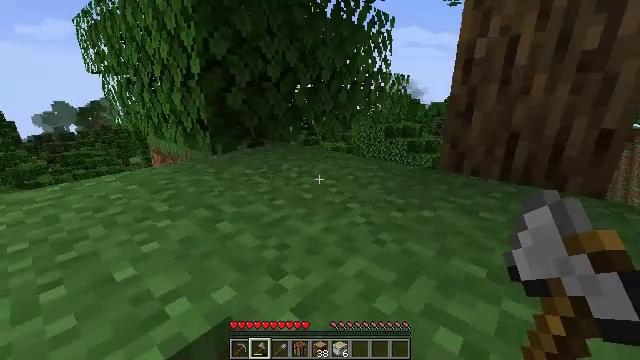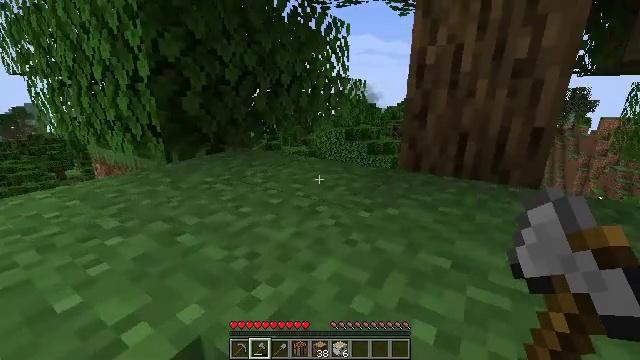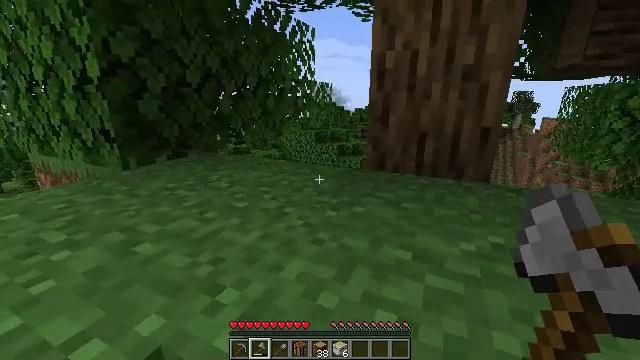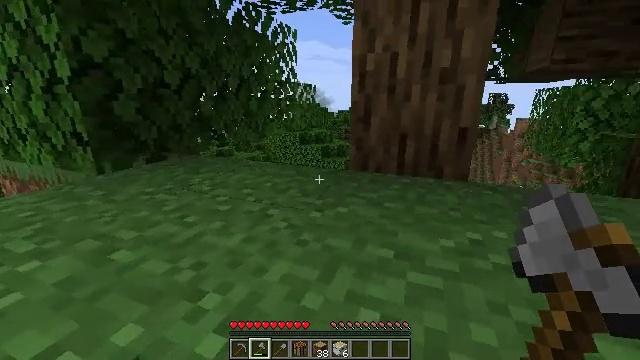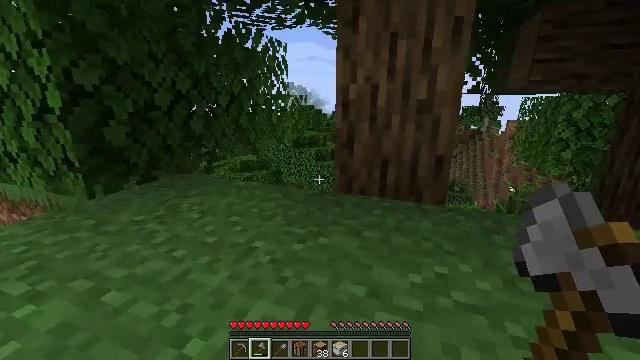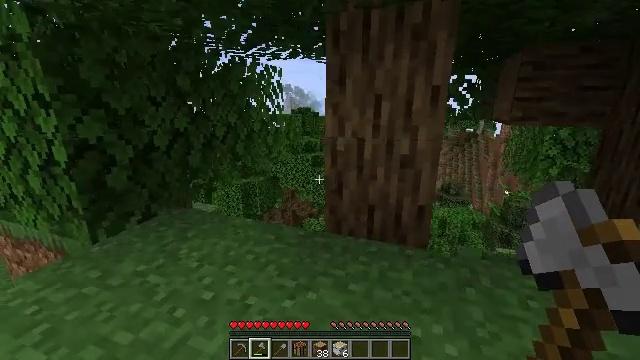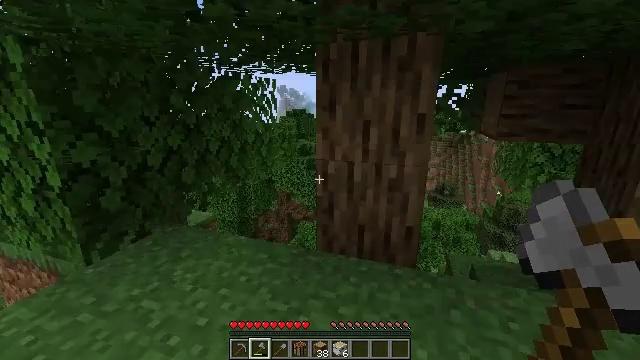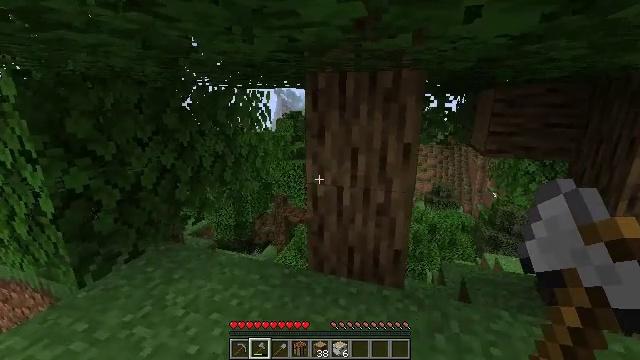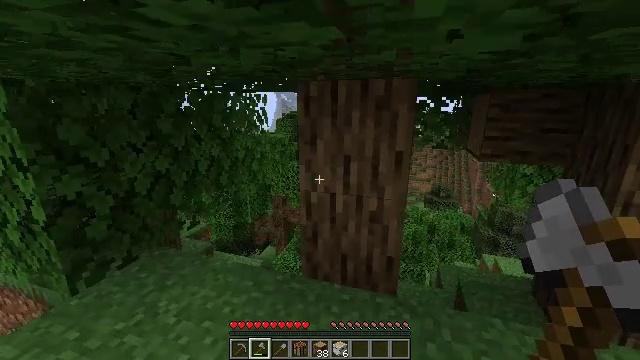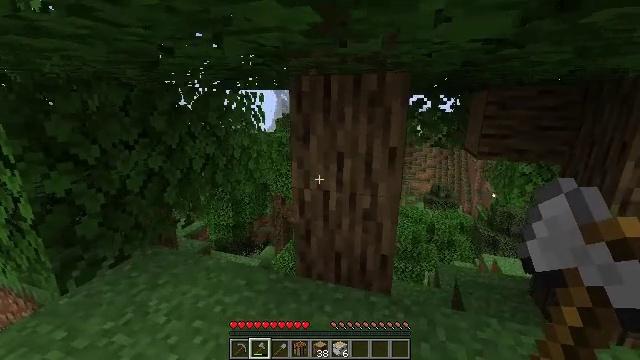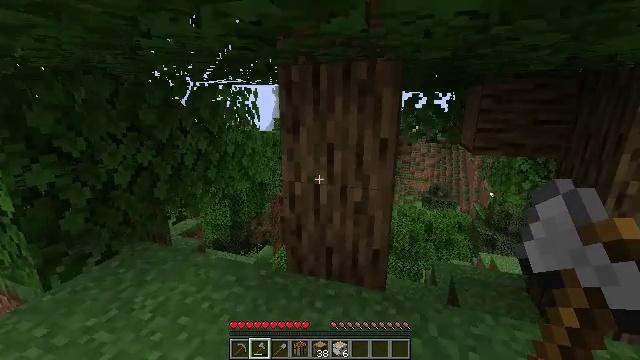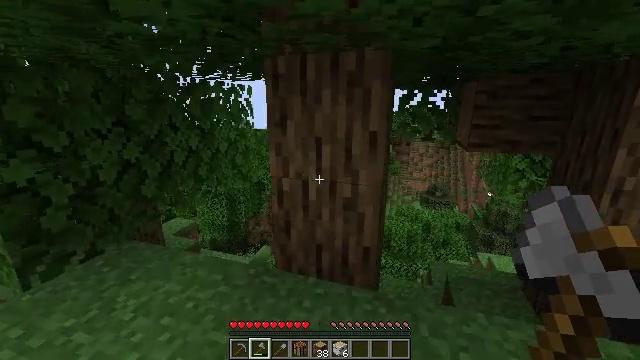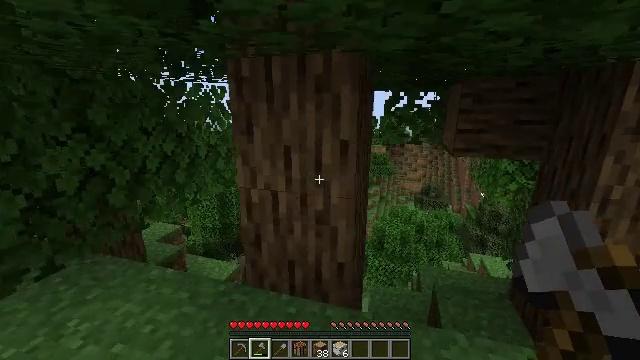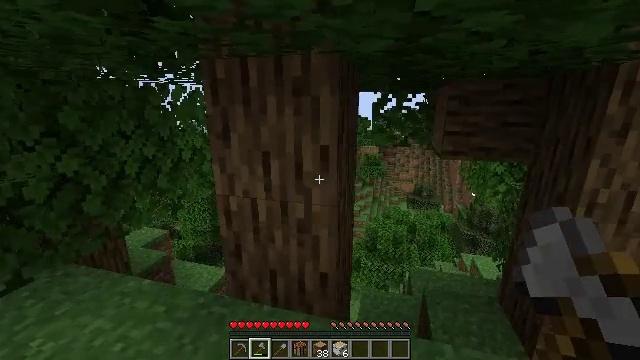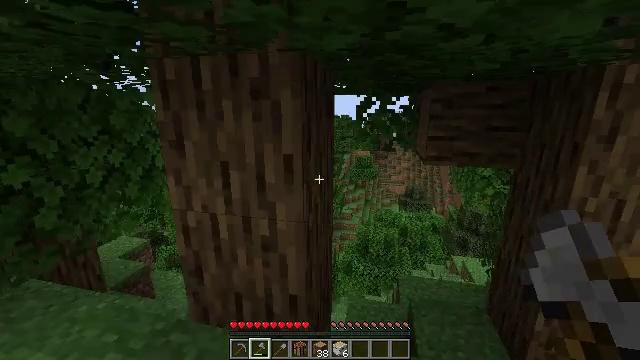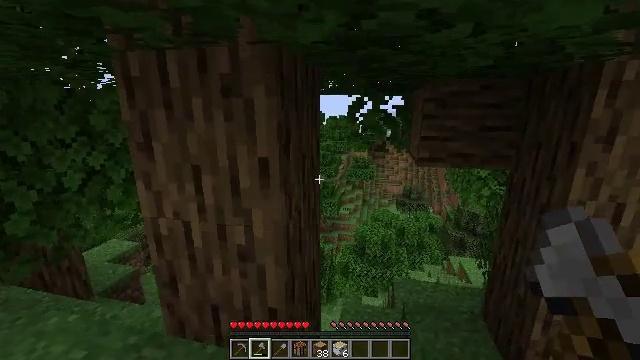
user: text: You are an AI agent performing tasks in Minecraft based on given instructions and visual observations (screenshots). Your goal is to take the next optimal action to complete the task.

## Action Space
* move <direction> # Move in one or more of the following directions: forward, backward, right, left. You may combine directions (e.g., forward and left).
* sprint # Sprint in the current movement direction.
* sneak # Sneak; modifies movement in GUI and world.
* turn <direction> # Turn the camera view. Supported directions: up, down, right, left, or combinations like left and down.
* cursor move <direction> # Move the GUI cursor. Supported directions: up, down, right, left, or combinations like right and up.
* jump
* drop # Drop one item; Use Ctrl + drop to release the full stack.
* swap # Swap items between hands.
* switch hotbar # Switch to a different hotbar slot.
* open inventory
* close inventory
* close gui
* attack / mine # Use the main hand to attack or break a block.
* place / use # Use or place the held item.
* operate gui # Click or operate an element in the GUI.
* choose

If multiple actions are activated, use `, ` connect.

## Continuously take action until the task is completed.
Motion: motion action
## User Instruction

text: Pick the peony from the grass.
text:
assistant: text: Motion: move forward and move right, turn right
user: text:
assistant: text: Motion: move forward and move right, turn right
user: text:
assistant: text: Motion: move forward and move right, turn right
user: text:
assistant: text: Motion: move forward and move right, turn right, jump
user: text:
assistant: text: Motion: move forward and move right, jump
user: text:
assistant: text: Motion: move forward and move right, turn right, jump
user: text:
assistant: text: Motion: move forward and move right, jump
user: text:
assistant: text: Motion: move forward and move right, jump
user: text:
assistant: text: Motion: move forward and move right
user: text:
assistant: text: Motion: move forward and move right
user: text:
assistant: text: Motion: move forward and move right
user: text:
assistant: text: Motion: move forward and move right, turn right
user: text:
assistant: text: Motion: move forward and move right, turn right
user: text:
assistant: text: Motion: move forward and move right, turn right
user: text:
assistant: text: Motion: move forward and move right
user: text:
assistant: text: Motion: move forward and move right
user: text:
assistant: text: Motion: move forward and move right
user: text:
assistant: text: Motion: move forward and move right, turn right
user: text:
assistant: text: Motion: move forward, turn right
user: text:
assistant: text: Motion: no_op
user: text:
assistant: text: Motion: no_op
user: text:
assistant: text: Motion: no_op
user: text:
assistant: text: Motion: move forward, turn right and down
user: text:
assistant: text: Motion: move forward, turn right
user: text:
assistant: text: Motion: move forward, turn right
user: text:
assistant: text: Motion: move forward, turn right
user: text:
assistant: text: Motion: move forward, turn right
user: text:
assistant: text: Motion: move forward, turn right
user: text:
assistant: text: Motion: move forward
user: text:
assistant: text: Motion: move forward